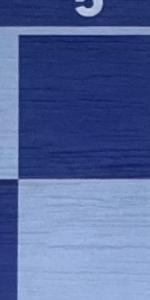
Label: Empty